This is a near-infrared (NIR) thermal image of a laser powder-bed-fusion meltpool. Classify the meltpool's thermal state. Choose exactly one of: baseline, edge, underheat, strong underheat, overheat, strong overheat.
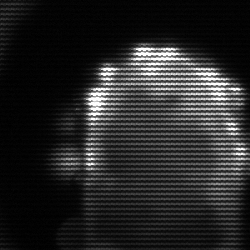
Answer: baseline